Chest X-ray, PA view. Patient: 56 years old, sex F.
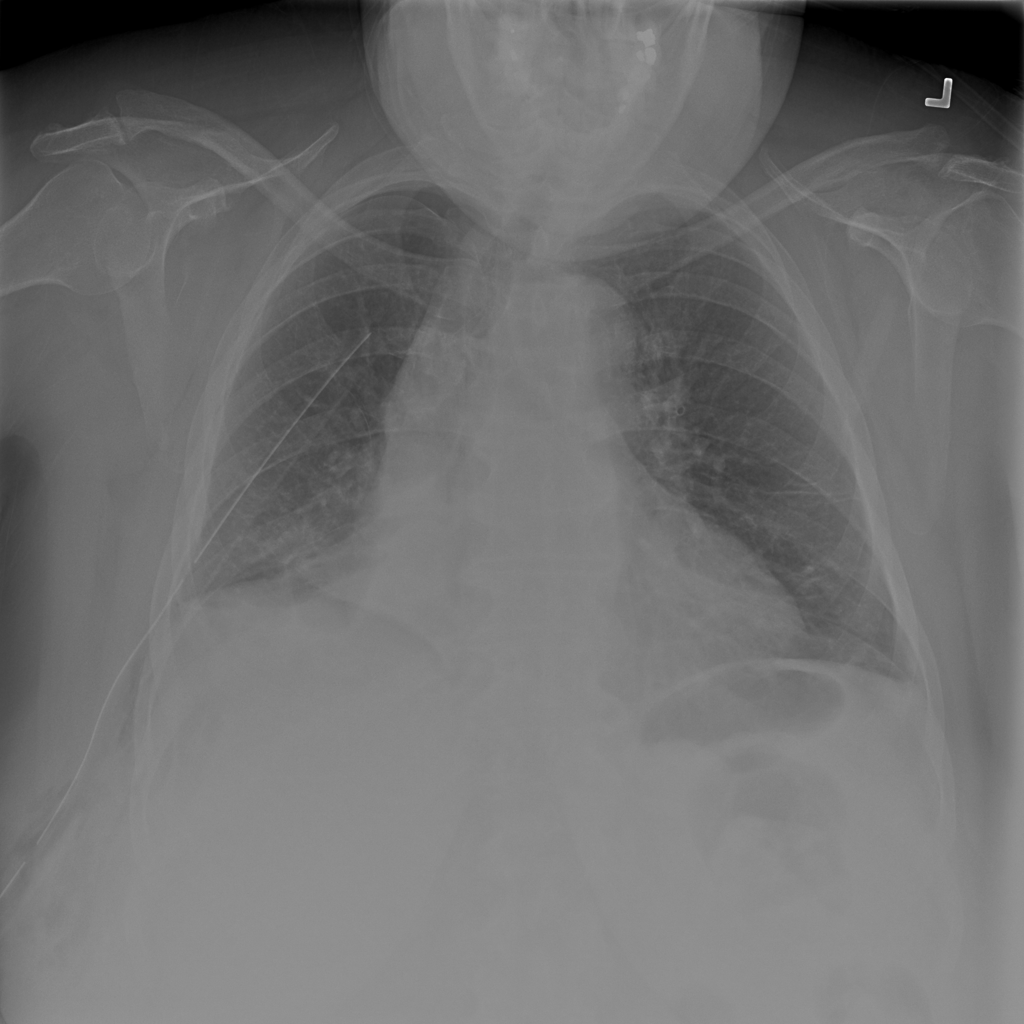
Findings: Atelectasis, Pneumothorax